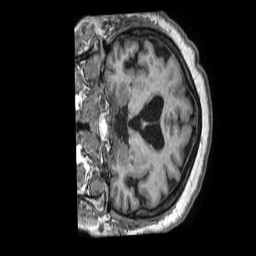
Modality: T1w
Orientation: coronal
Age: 72
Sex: female
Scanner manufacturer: philips
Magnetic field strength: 1.5 T
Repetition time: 0.007118 s
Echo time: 0.003228 s